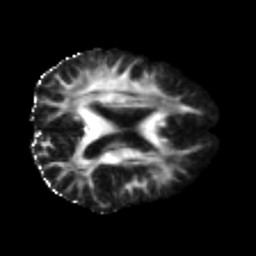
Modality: FA
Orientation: axial
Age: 22
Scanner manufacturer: philips
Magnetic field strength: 3 T
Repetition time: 8.6 s
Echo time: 0.127 s